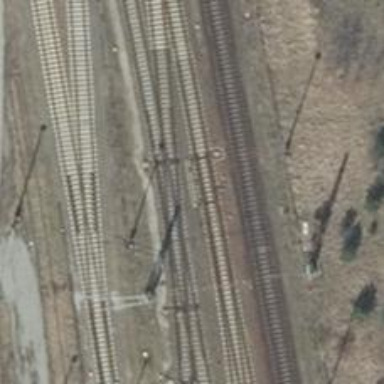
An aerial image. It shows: Railway switch.